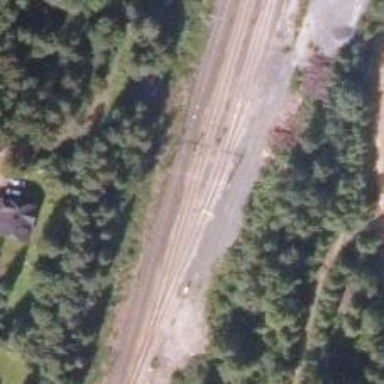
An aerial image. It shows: Railway signal.